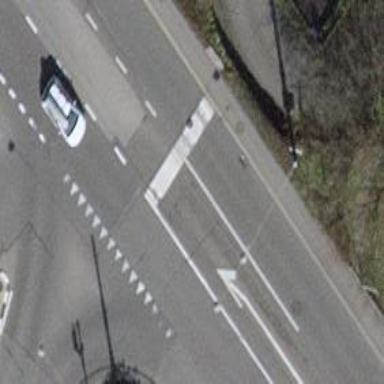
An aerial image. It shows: Road with traffic signals.